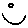
Label: smiley face